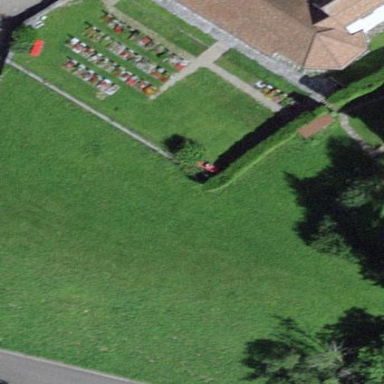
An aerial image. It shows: Cemetery.